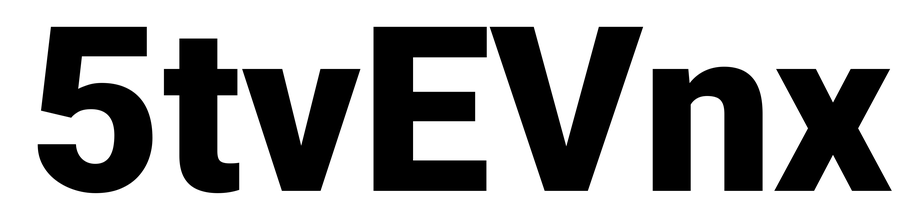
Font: Roboto_Black